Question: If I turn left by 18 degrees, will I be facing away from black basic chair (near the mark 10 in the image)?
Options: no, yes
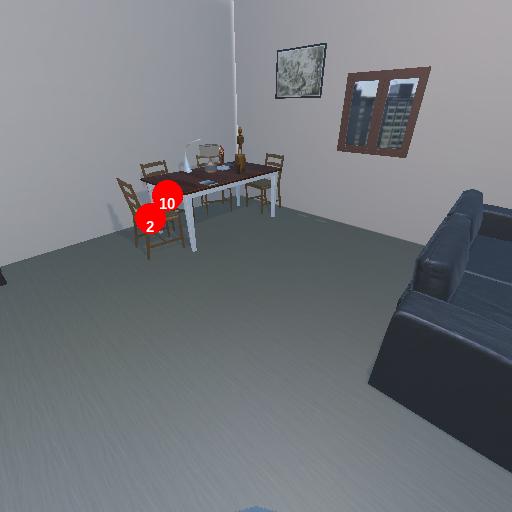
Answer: no